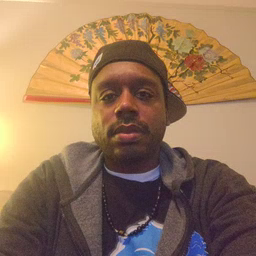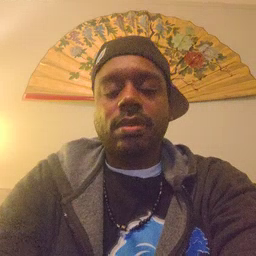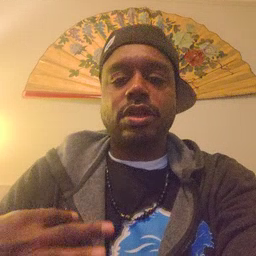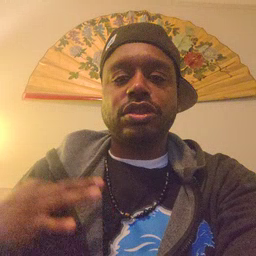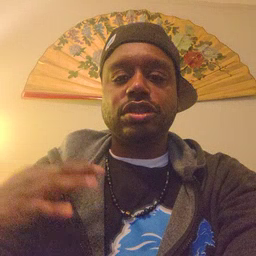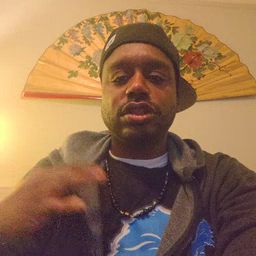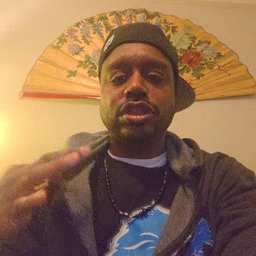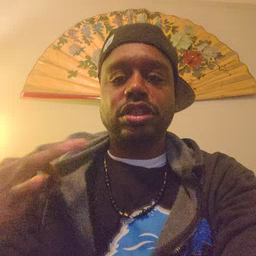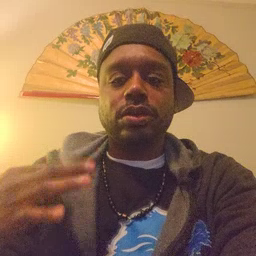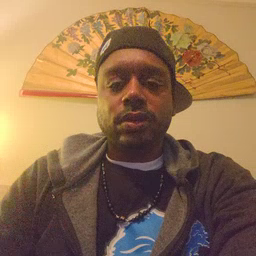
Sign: shirt